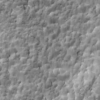
Label: not_dusty